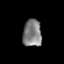
Tissue: prostate
Cell type: Epithelial cells
Senescence score: 0.324
Nuclear area (px): 501
Mean DAPI intensity: 127.651